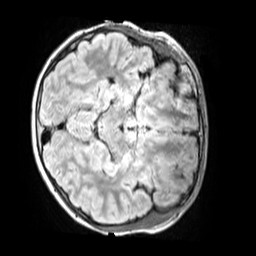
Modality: FLAIR
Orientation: axial
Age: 12
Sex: male
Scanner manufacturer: siemens
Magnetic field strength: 3 T
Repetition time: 5 s
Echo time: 0.388 s